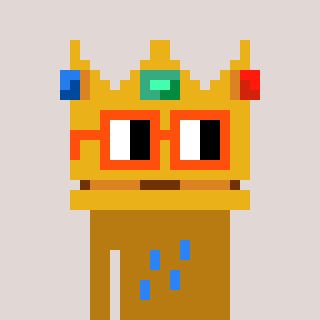
a pixel art character with square orange glasses, a crown-shaped head and a gold-colored body on a warm background